Interaction volume radius: 5 \u00c5
Interaction volume height: 25 \u00c5
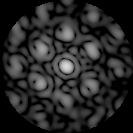
Disorder parameter: 0.509